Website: apple
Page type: customer-info-address
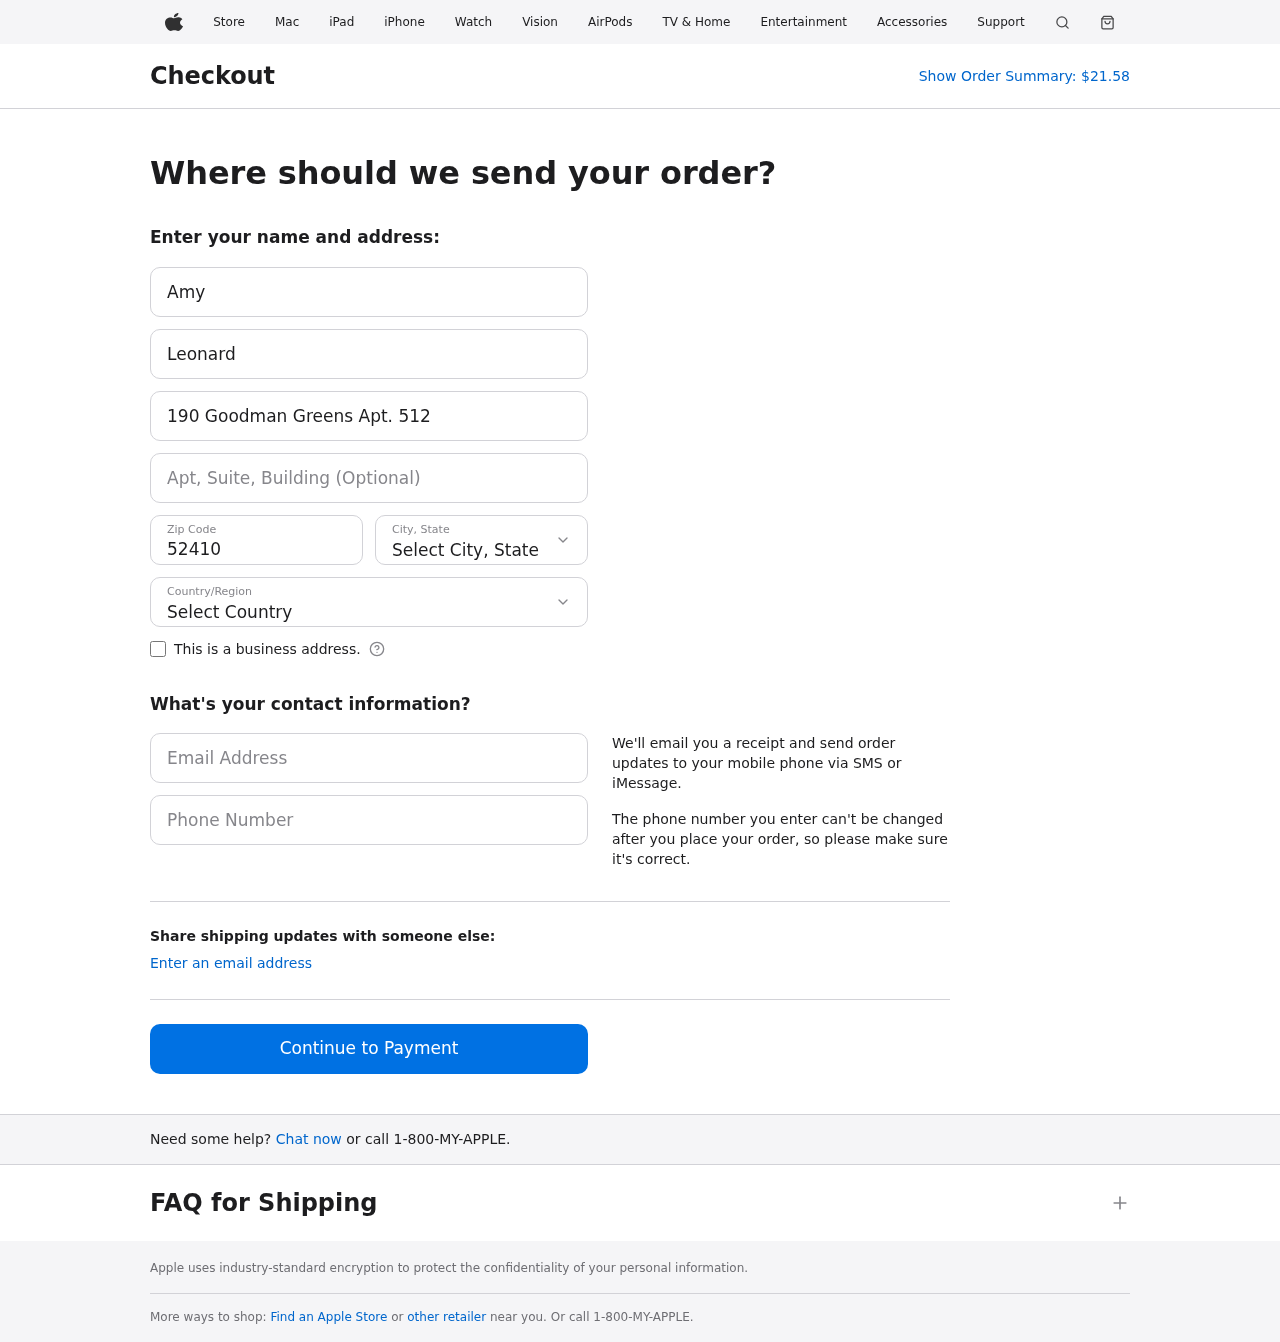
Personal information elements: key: PII_CITY_STATE
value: Stacyfort, TN
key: PII_COUNTRY
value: United States
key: PII_EMAIL
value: amy_leonard@gmail.com
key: PII_FIRSTNAME
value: Amy
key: PII_LASTNAME
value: Leonard
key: PII_PHONE
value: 6598659164
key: PII_POSTCODE
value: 52410
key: PII_STREET
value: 190 Goodman Greens Apt. 512
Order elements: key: ORDER_TOTAL
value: $21.58